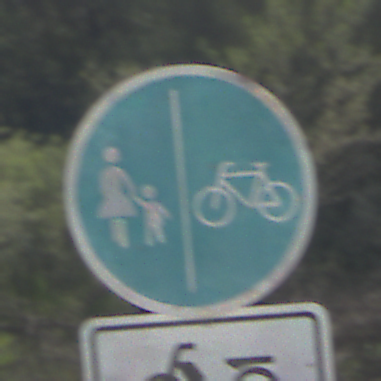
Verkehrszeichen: GetrennterRadUndGehwegRadwegRechts
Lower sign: EinspurigeFahrzeugeFrei2
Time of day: Midday
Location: Outdoor (Nature)
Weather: PartlyCloudy
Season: NotSpecified
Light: Natural